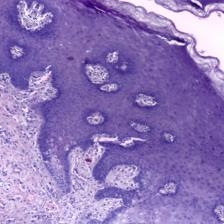
Diagnosis: Normal